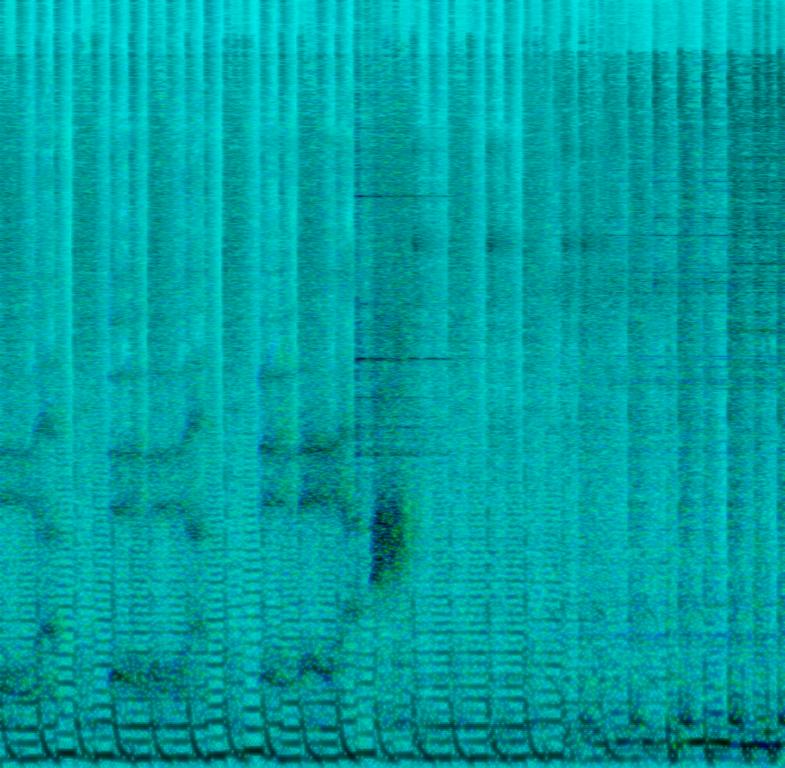
This song contains loud acoustic drums with a groove on the ride. An e-bass and e-guitar are playing along in the lower register. A deeper male voice is singing/screaming with a delay on his voice. his voice is doubled. This song may be playing for an action packed youtube video.